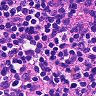
Metastatic tissue present: no